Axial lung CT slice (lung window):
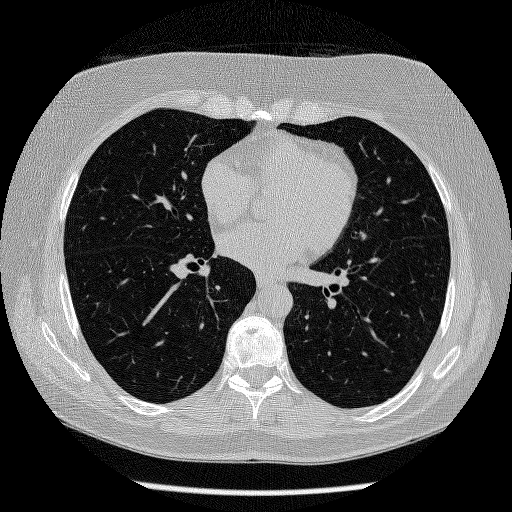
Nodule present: no